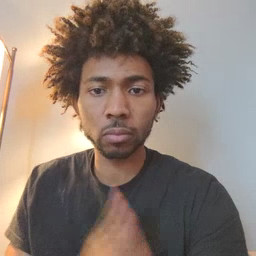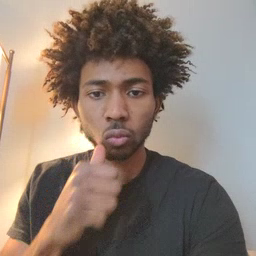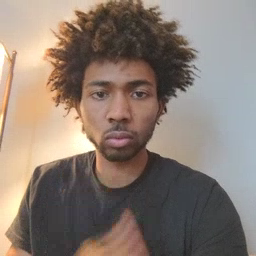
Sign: girl